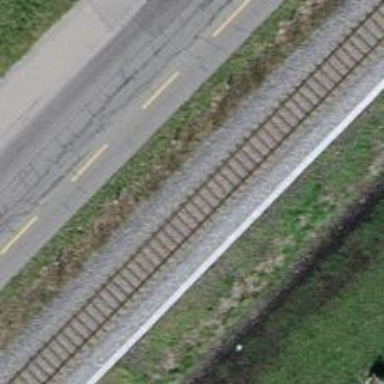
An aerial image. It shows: Single railway track with electrified contact line.